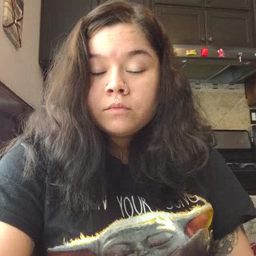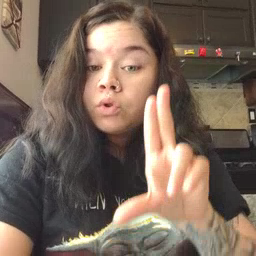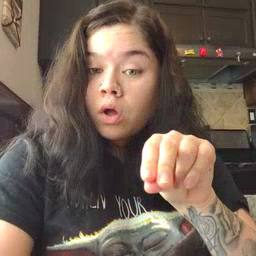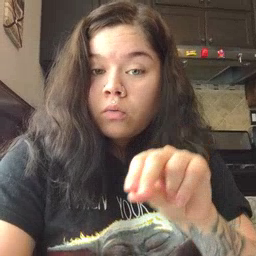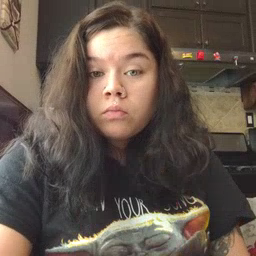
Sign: no